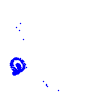
Particle: electron